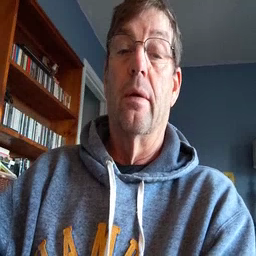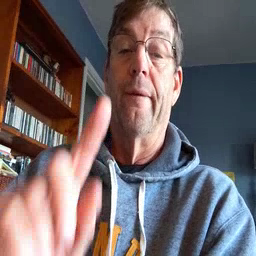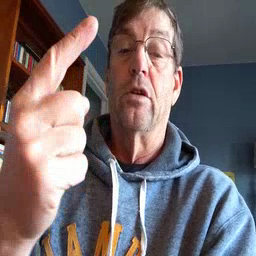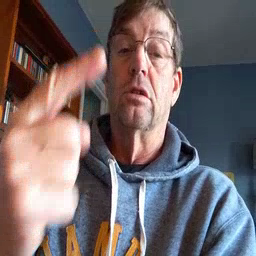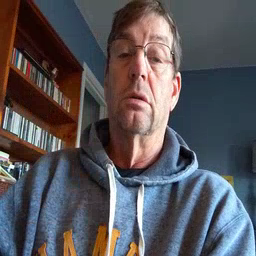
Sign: first